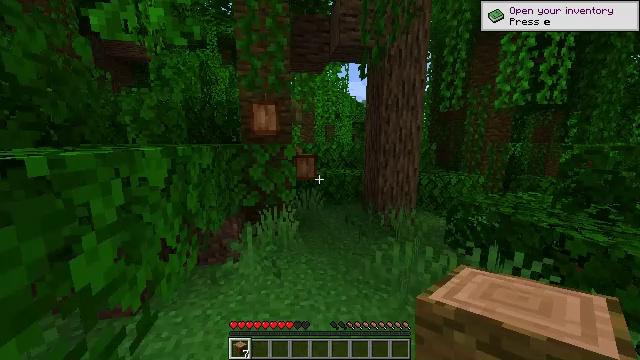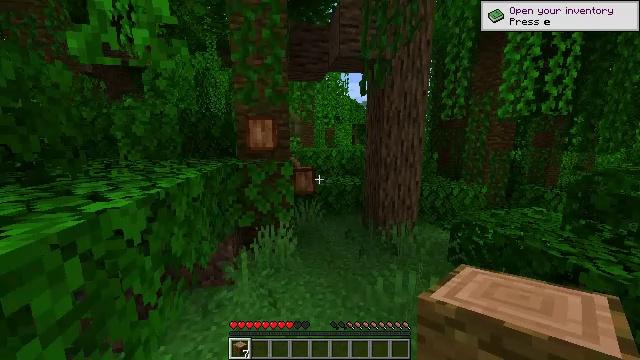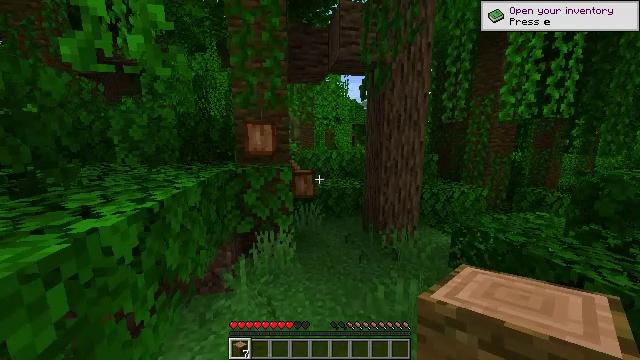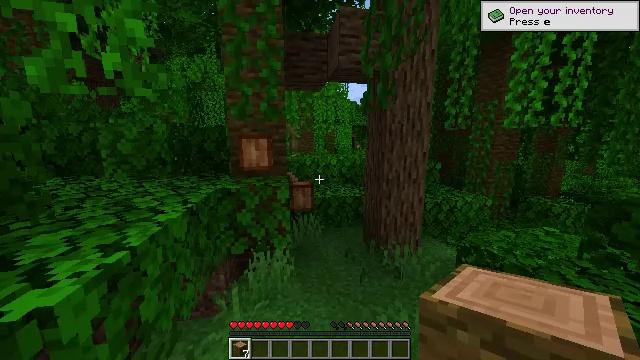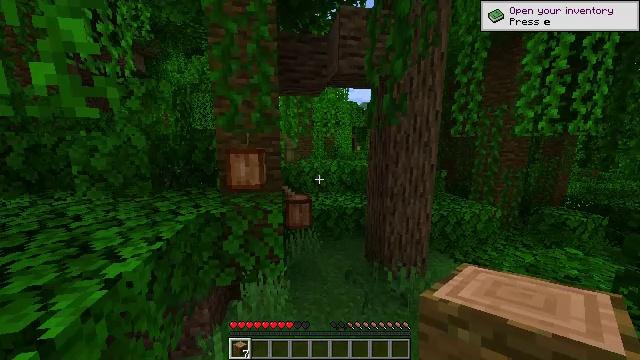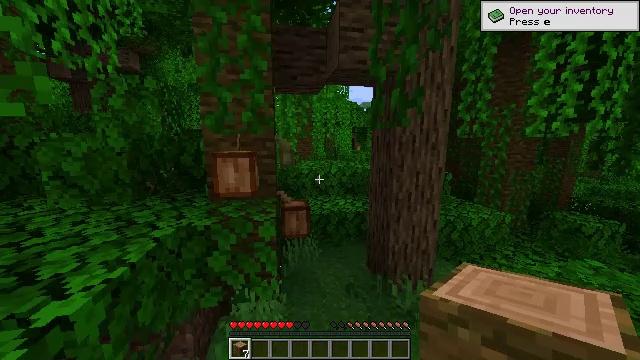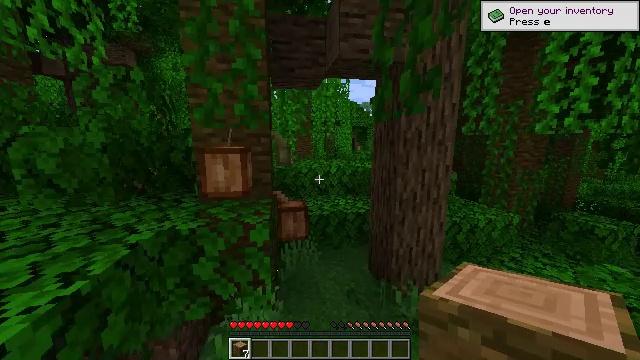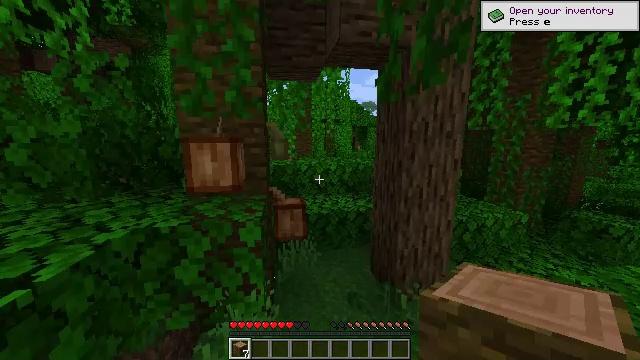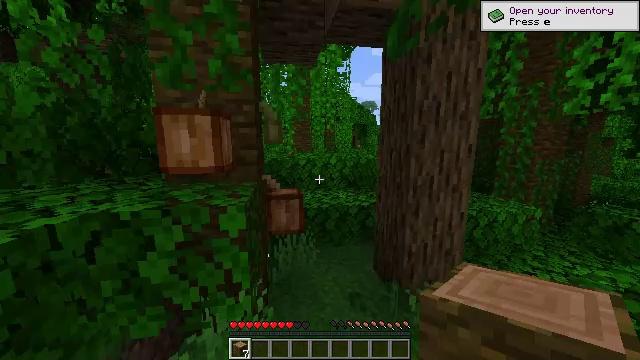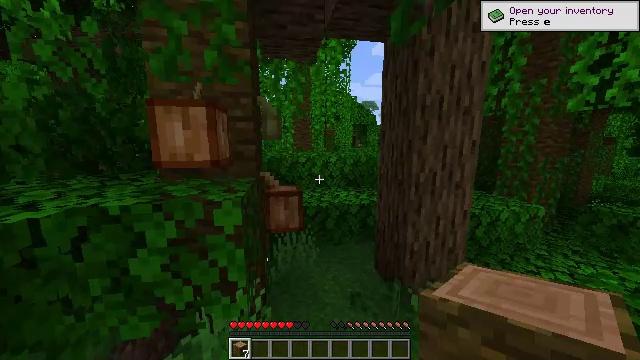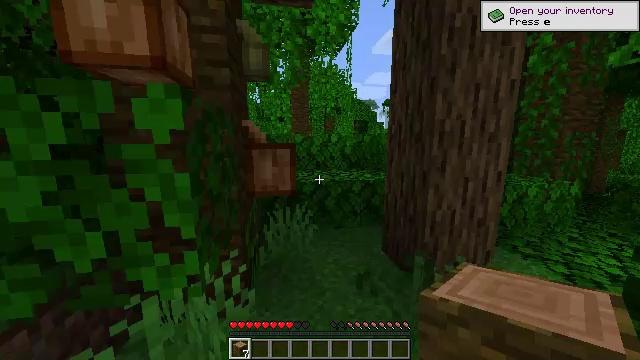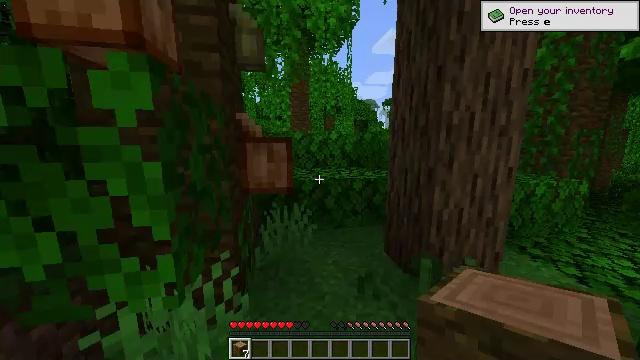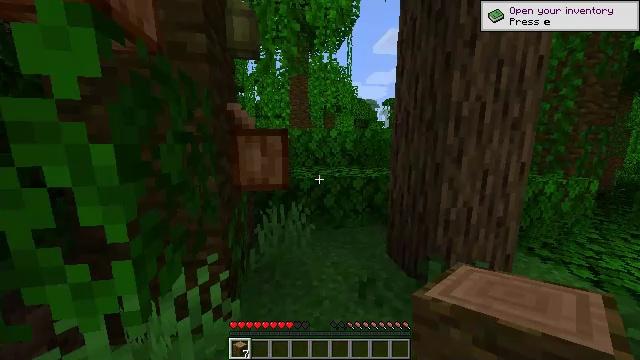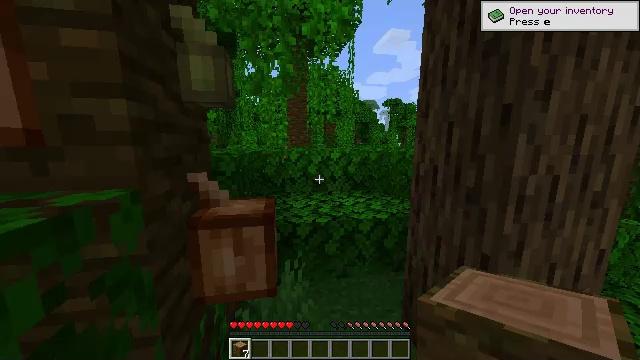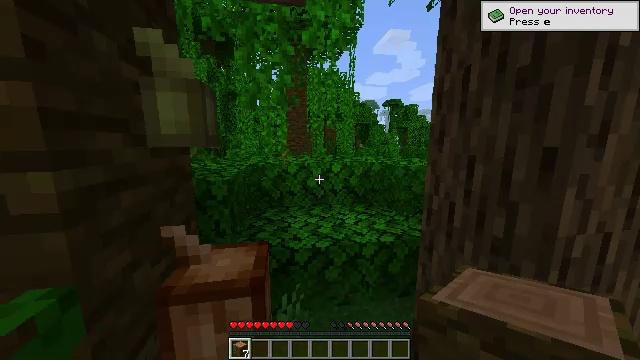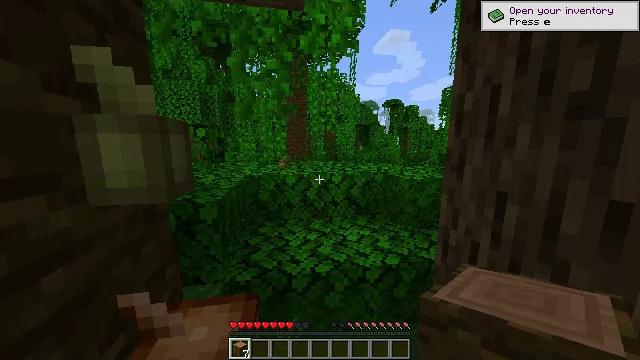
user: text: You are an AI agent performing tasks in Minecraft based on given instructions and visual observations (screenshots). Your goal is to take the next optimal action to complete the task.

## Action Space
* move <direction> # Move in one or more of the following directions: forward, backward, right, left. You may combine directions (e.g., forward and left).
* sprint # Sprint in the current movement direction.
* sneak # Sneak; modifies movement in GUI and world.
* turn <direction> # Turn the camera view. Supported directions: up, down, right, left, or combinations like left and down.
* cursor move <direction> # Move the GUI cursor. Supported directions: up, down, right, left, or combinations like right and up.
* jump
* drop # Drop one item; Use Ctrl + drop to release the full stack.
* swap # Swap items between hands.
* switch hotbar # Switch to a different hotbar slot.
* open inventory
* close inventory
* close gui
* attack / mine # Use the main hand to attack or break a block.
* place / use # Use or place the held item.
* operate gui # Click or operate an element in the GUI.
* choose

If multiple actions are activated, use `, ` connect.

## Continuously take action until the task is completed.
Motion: motion action
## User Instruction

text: Collect bamboo for crafting.
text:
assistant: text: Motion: move forward, sprint, jump
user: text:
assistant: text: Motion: move forward, sprint, jump
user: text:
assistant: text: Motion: move forward, sprint, jump
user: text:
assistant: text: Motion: move forward, sprint, jump
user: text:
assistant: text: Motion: move forward, jump
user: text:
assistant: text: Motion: move forward, jump
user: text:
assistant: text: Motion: move forward, jump
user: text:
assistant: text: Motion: move forward, jump
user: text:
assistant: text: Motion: move forward, jump
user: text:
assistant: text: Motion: move forward, jump
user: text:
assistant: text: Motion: move forward, sprint, jump
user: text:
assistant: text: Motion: move forward, sprint, jump
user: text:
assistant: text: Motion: move forward, sprint, jump
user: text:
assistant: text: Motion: move forward, jump
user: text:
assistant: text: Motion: move forward, jump
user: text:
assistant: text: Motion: move forward, jump
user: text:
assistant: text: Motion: move forward, jump
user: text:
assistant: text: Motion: move forward, turn right, jump
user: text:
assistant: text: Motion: move forward, turn right, jump
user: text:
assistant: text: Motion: move forward, turn right, jump
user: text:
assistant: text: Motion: move forward, sprint, turn right, jump
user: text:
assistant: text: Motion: move forward, sprint, turn right, jump
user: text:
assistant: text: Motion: move forward, sprint, jump
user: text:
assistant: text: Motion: move forward, sprint, jump
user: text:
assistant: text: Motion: move forward, jump
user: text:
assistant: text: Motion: move forward, jump
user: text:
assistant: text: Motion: move forward, jump
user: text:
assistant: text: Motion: move forward, jump
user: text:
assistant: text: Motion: move forward, jump
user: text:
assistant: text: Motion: move forward, jump